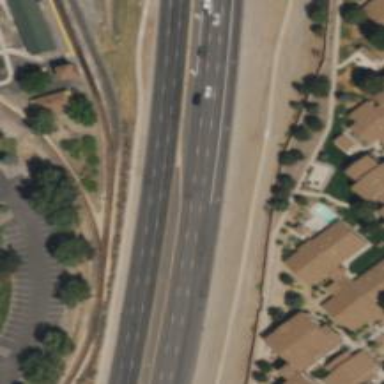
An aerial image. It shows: Primary highway with separate asphalt sidewalks.